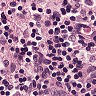
Metastatic tissue present: no